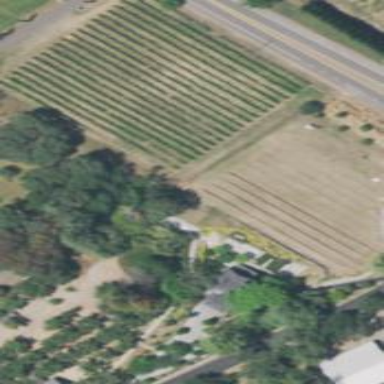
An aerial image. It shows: Vineyard growing grapes.